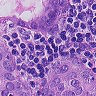
Metastatic tissue present: yes